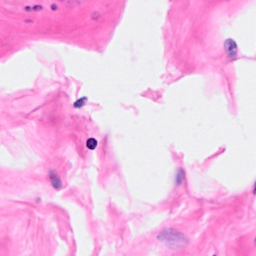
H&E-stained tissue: Breast